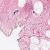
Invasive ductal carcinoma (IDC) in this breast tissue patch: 0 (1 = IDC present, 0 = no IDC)